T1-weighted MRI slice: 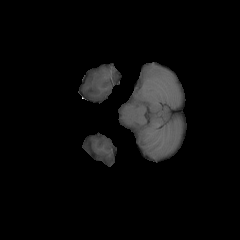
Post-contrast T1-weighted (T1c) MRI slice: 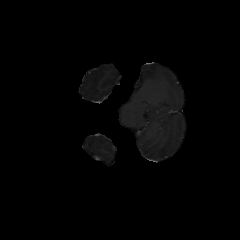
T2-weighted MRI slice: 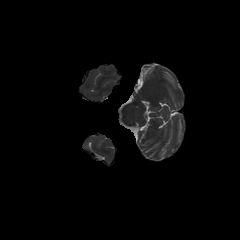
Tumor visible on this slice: no